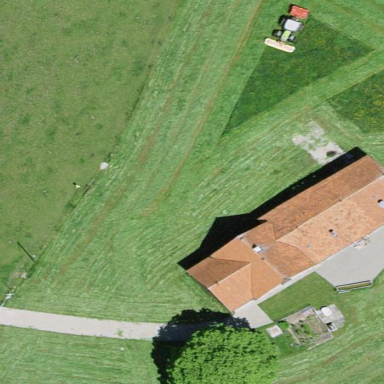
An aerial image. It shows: Farm building.